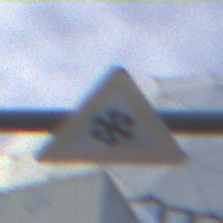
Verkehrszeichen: SchneeOderEisglaette
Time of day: MorningAfternoon
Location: Outdoor (Urban)
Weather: PartlyCloudy
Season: NotSpecified
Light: Natural